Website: walmart
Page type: newsletter-management
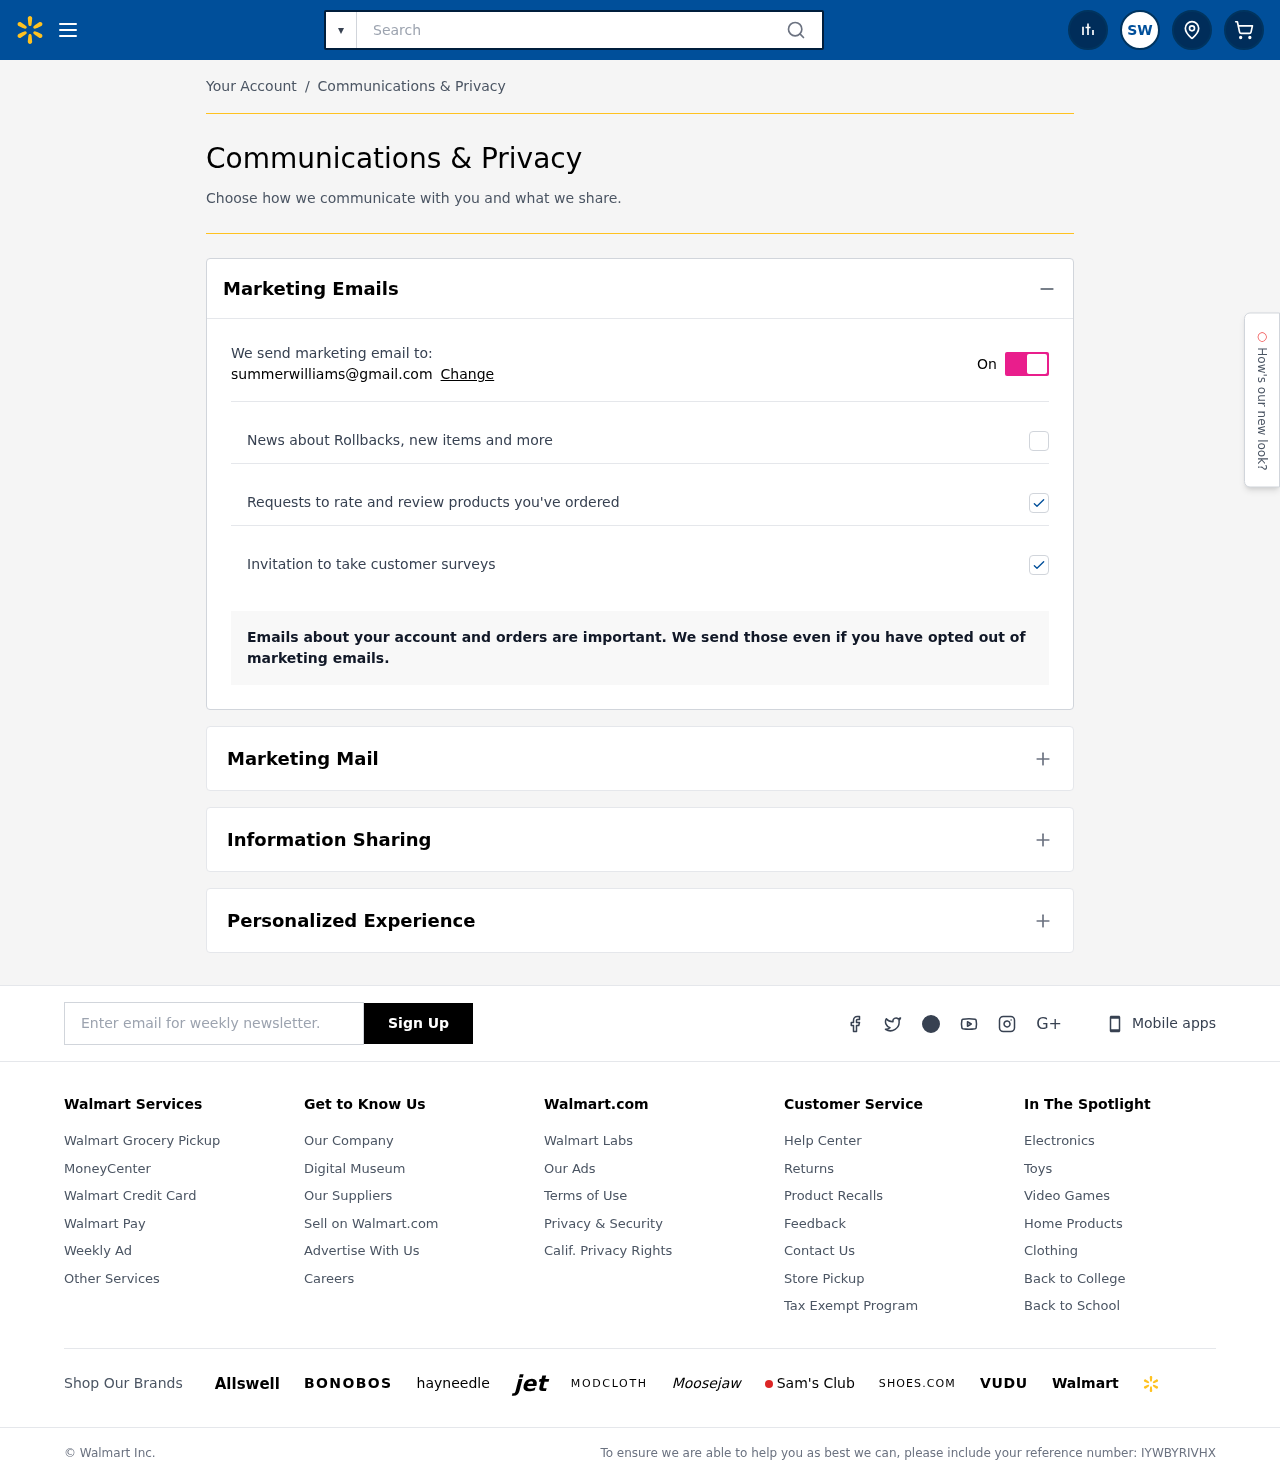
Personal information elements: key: PII_EMAIL
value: summerwilliams@gmail.com
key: PII_INITIALS
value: SW
Search elements: key: HEADER_SEARCH
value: Search